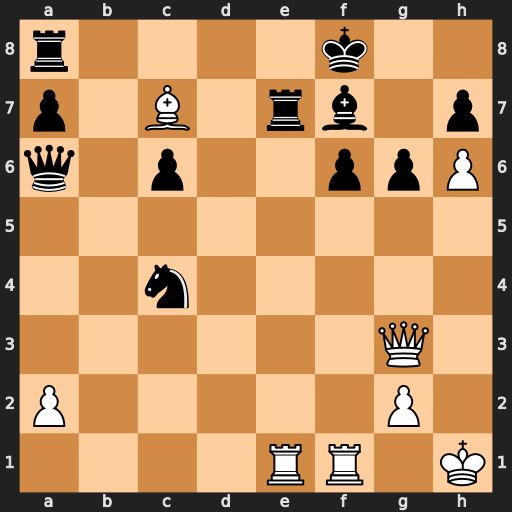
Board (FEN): r4k2/p1B1rb1p/q1p2ppP/8/2n5/6Q1/P5P1/4RR1K
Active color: w
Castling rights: -
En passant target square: -
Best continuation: Bd6 Nxd6 Qxd6 Qxf1+ Rxf1